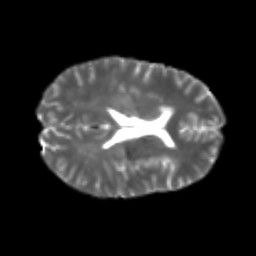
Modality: T2w
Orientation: axial
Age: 24
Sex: male
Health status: healthy
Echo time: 0.074 s